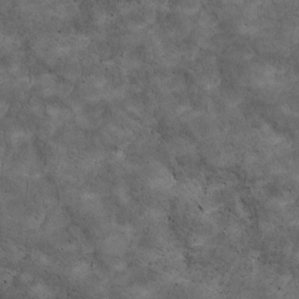
Label: non_frost